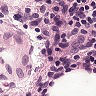
Metastatic tissue present: no